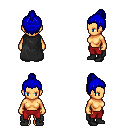
a pixel art fantasy rpg character, female body template, human, tanned skin, black cape, red pants, blue short topknot hairstyle, black shoes, four views (front, back, left, right), 2x2 character sprite sheet, small pixel art, hard edges, no anti-aliasing